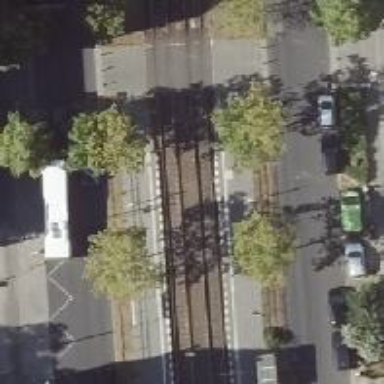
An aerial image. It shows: Tram stop.